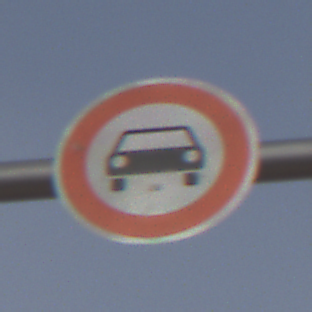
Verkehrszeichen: VerbotKraftwagen
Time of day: MorningAfternoon
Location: Outdoor (Nature)
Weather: PartlyCloudy
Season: NotSpecified
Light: Natural